Field crop: maize
Growth stage: 2
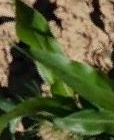
Species: maize